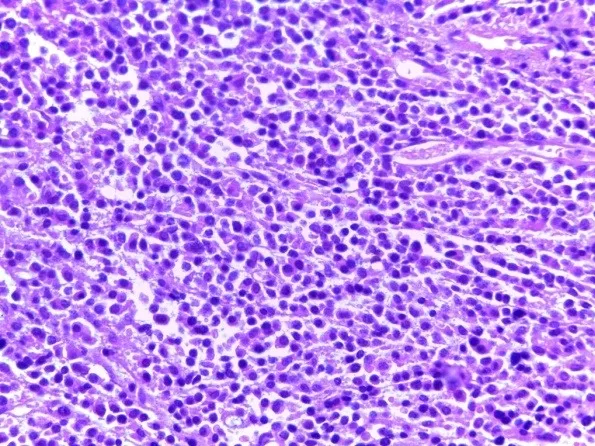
Vertebral tumor - Extramedular infiltration of plasma cell myeloma (HE stain, ob 40x).
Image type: pathology (h&e)